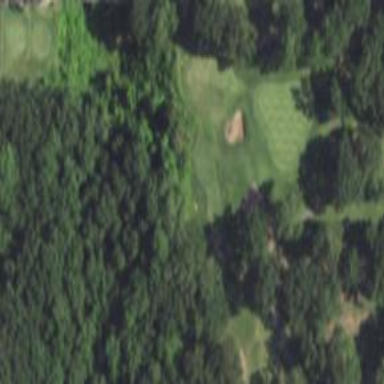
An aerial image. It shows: Area of rough grass used for golf.